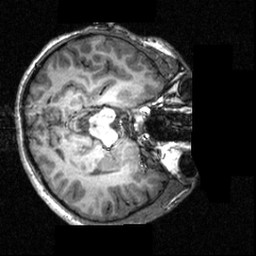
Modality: T1w
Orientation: axial
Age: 18
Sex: male
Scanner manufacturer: siemens
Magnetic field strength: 3.951 T
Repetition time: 1.5 s
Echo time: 0.00335 s